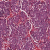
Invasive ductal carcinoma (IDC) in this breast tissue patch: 1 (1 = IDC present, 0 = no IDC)